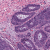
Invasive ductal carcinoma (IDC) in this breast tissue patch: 1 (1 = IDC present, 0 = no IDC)